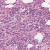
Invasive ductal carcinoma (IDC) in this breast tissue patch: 1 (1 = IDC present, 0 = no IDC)